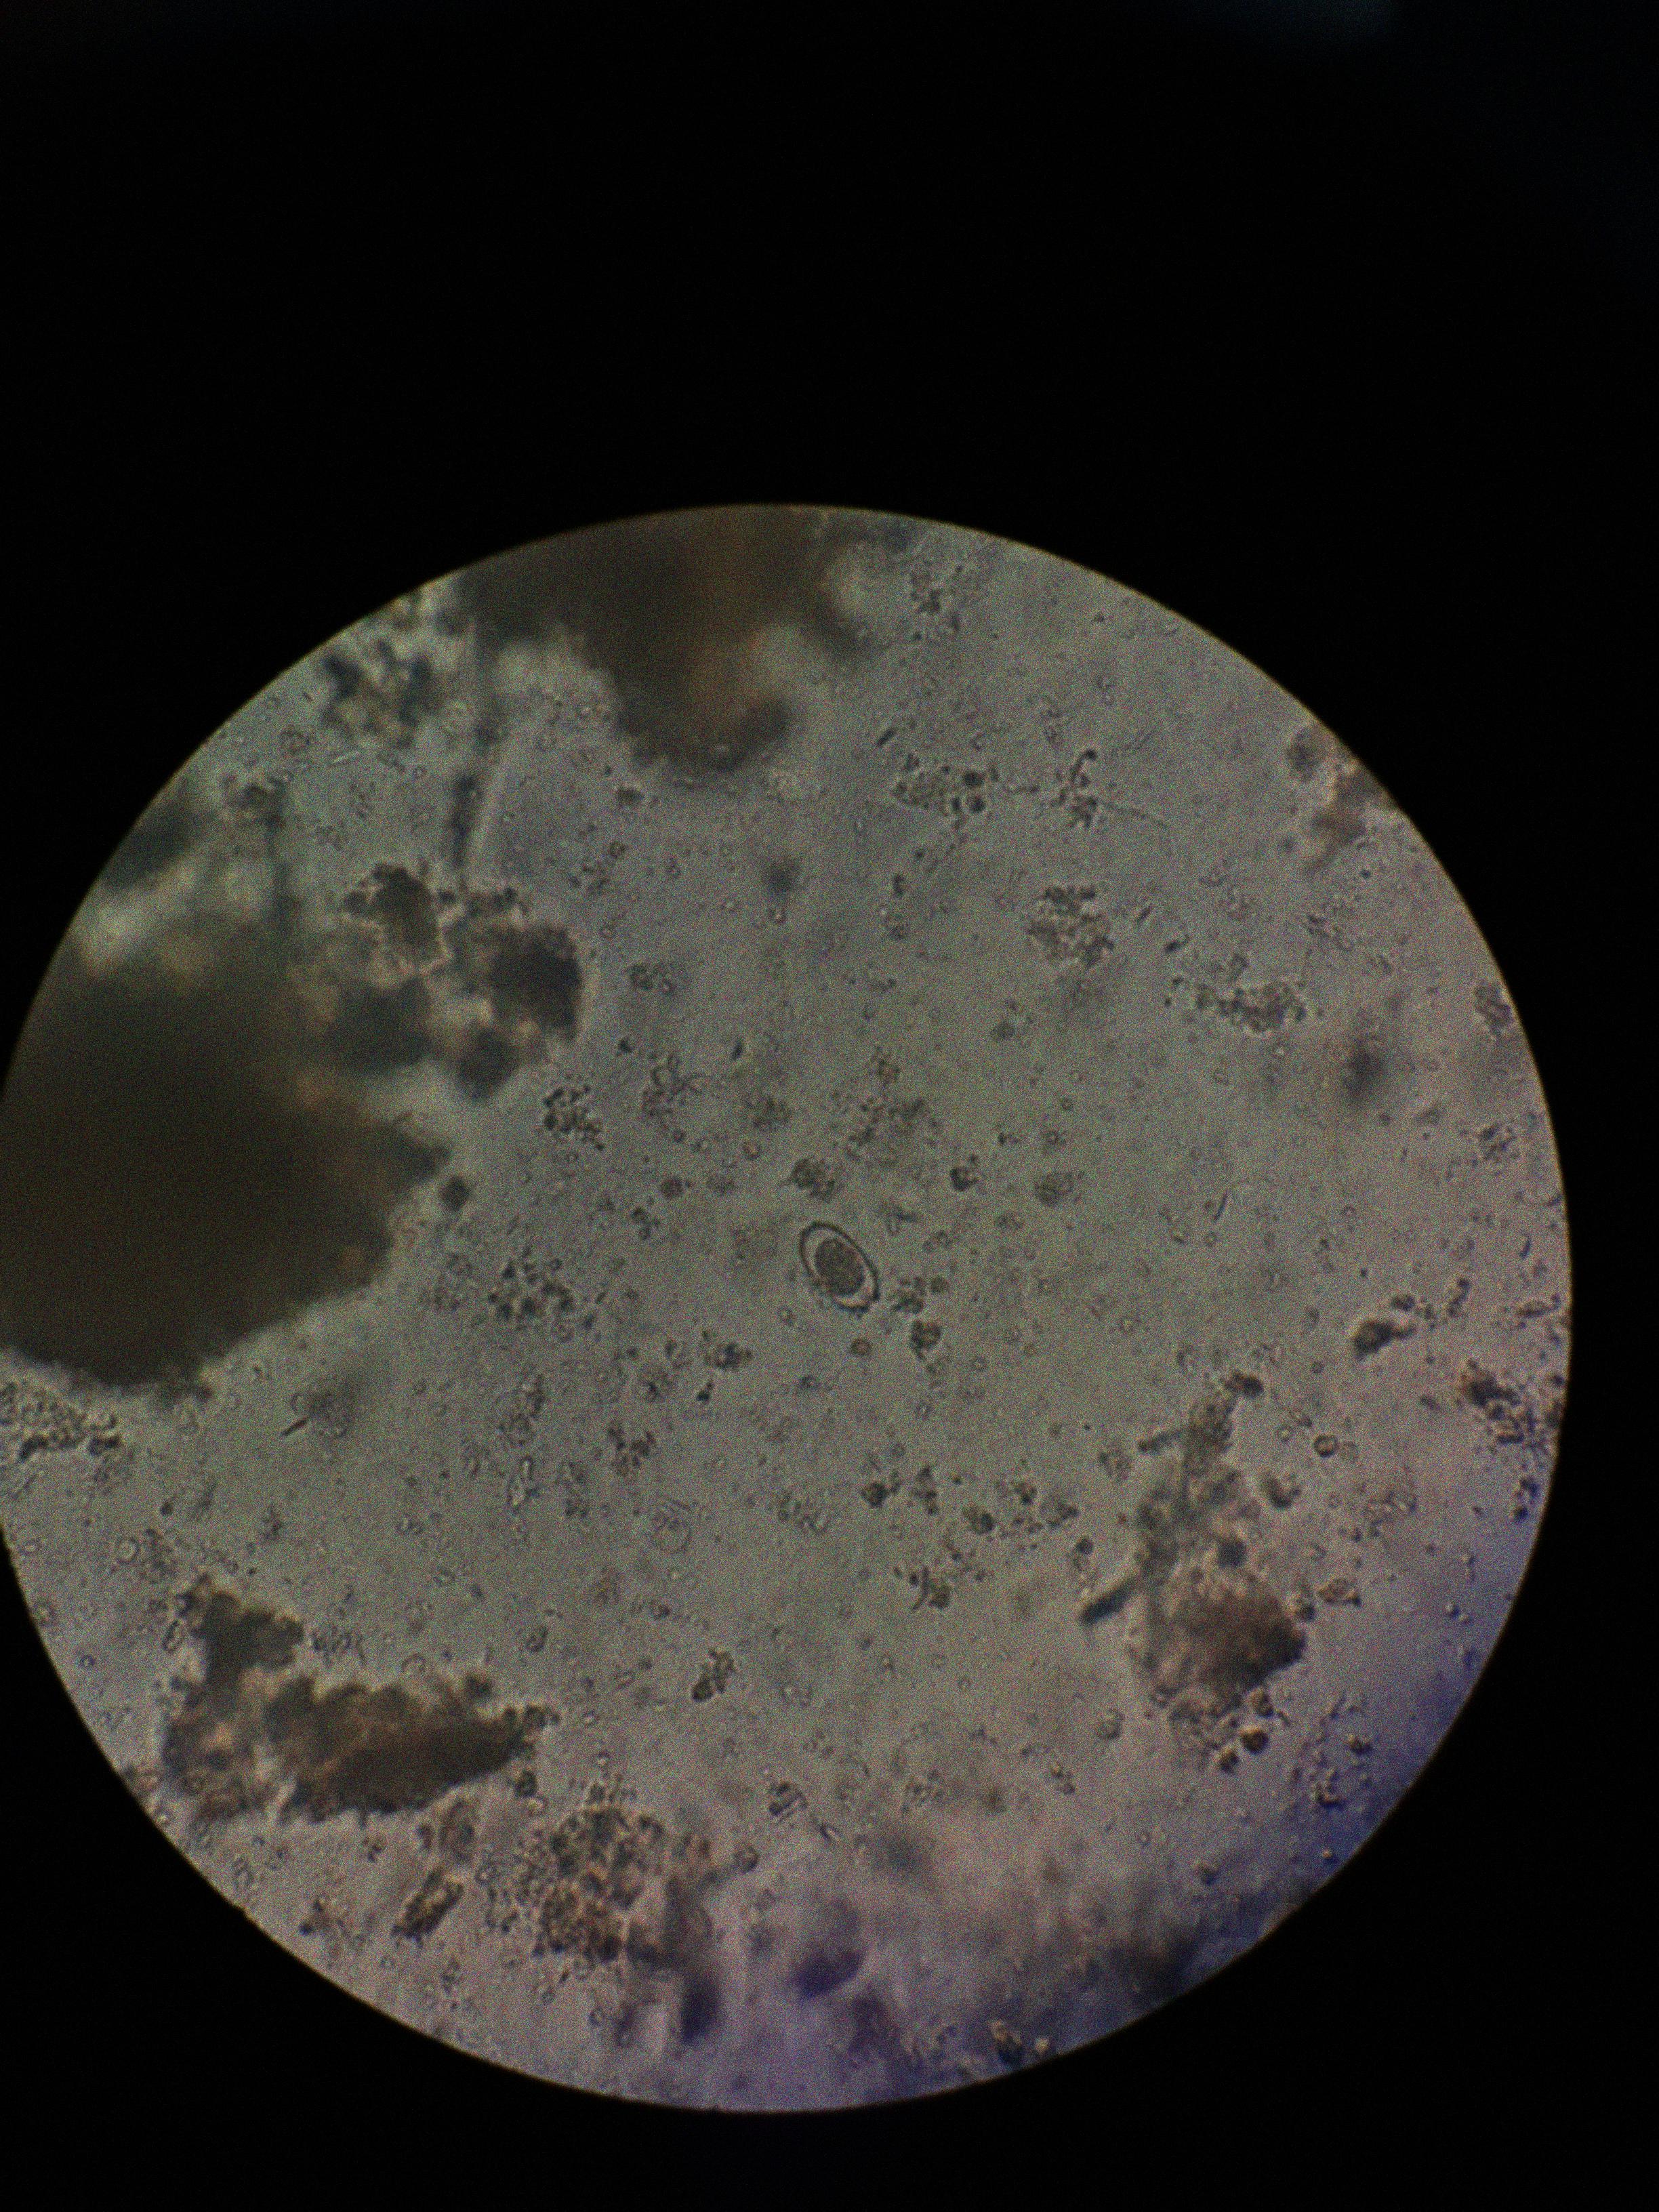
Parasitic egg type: Capillaria philippinensis